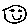
Label: smiley face